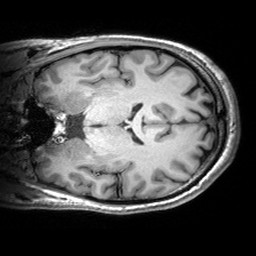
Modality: T1w
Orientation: coronal
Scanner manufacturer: siemens
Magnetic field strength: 3 T
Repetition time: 2.53 s
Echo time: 0.00299 s